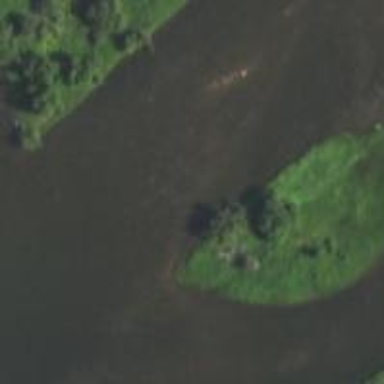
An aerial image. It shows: Beautiful river scene.